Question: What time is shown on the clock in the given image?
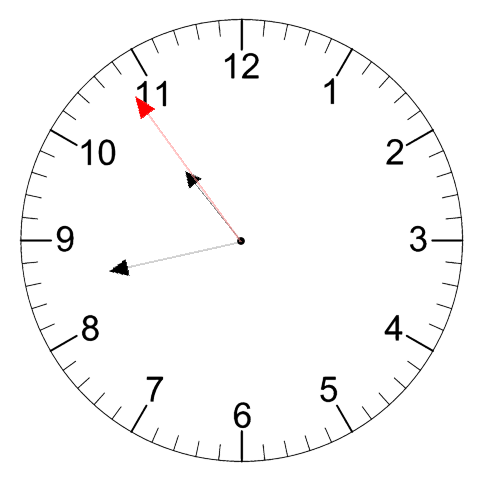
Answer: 10:42:54